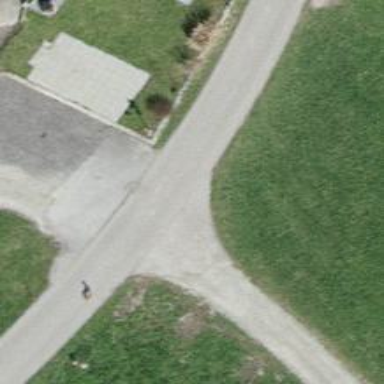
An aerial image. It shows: Unclassified road with grade 1 track type.